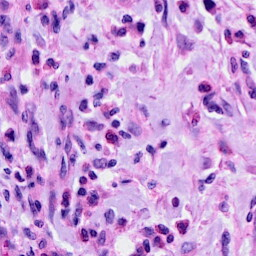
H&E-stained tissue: Cervix